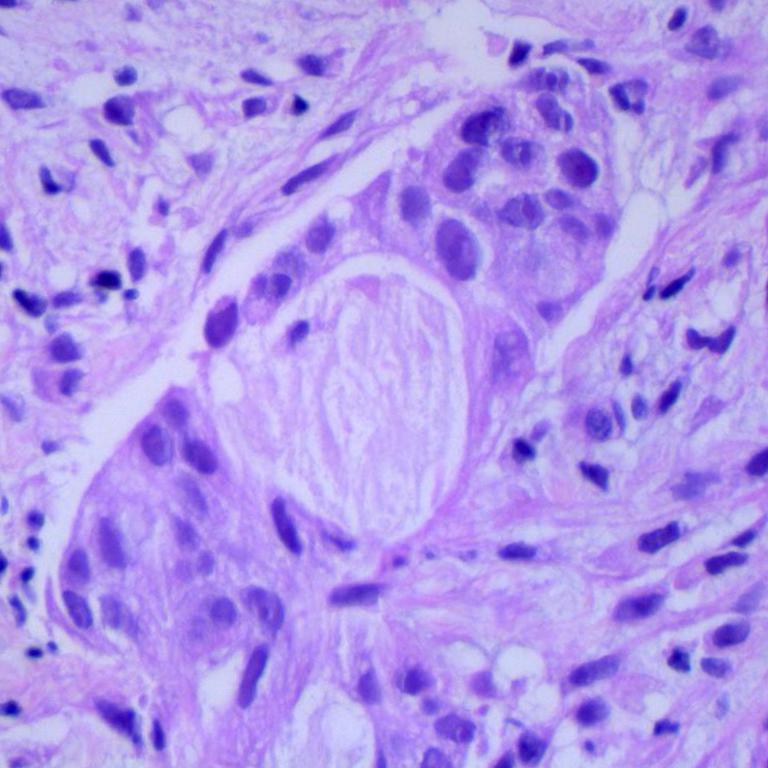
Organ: lung
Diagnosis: adenocarcinomas